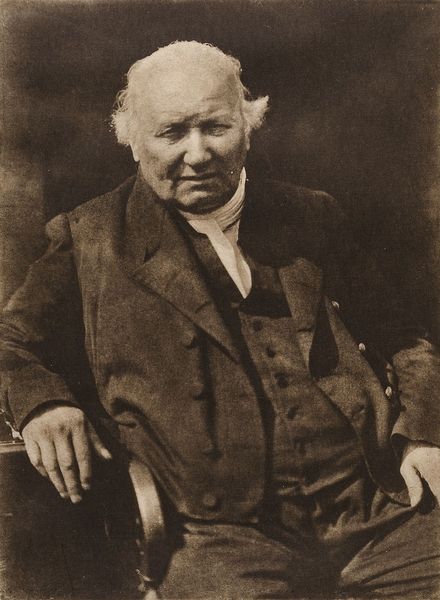
Titel: Principal Robert Haldane
Künstler: David Octavius Hill
Standort: Hamburg
Institution: Museum für Kunst und Gewerbe Hamburg
Schlagwörter: mann, portrait, figur, person, foto, fotografie, photographie, photo, theologe, lichtbild, historische, japanpapier, bildwerke, heliogravur, angewandte und bildende kunst, hessische systematik, porträt, persönlichkeit, porträtfotografie, porträtphotographie, hüftbild, heliogravüre, photogravüre, fotogravüre, kartonpassepartout